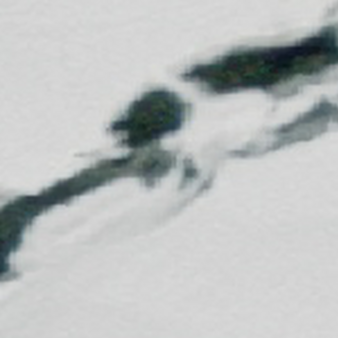
Label: other